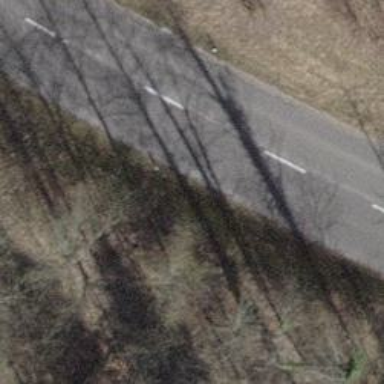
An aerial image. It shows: Tertiary road with asphalt surface.